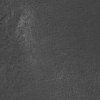
Atmospheric dust classification: not_dusty